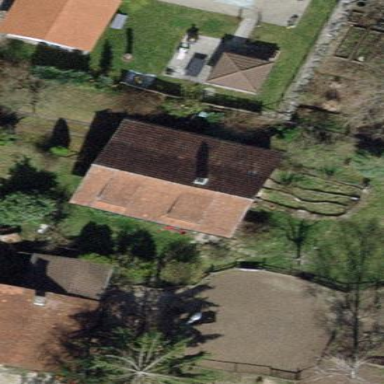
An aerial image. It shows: Detached building with gabled roof.